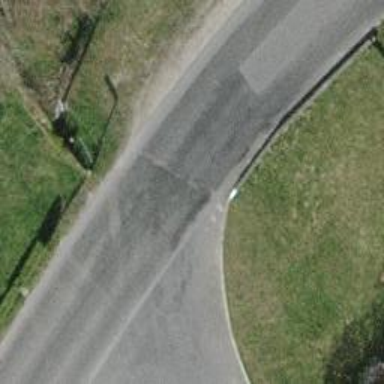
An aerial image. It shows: Tertiary road.